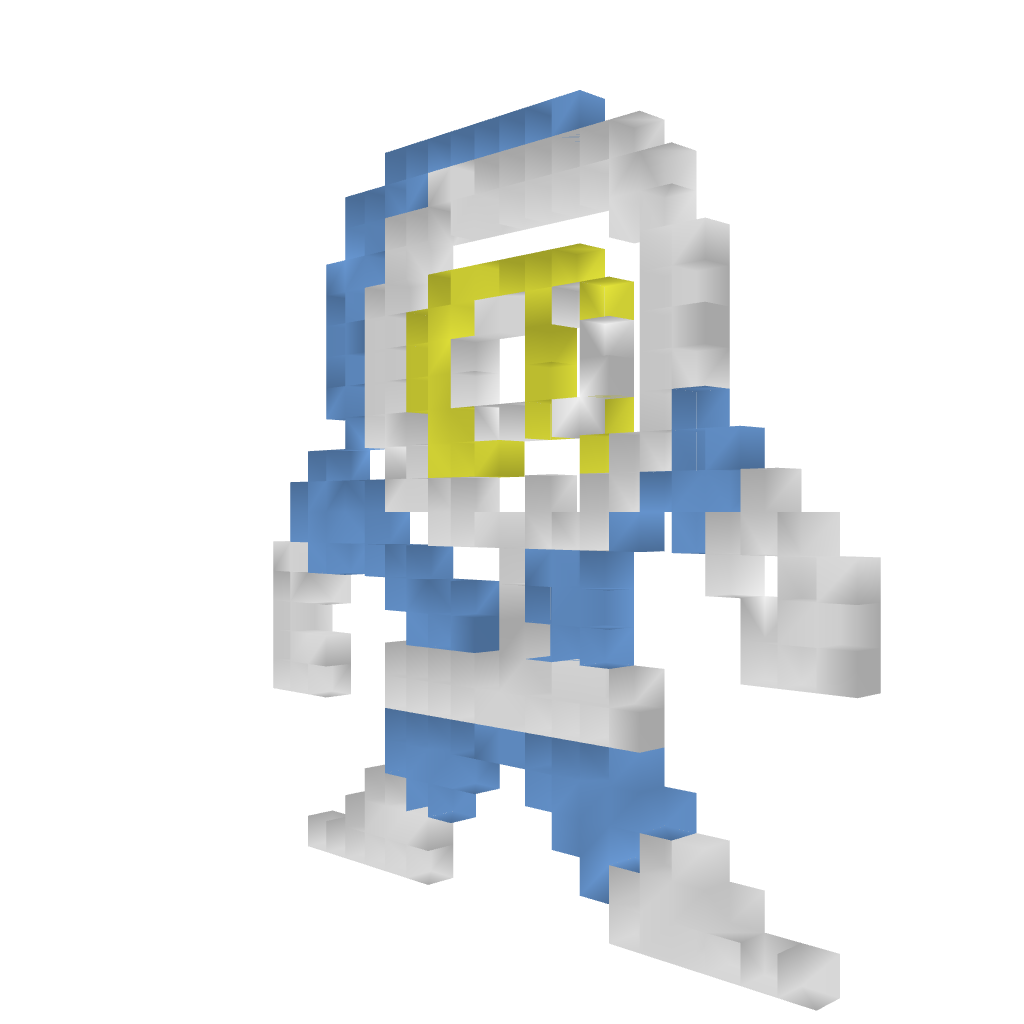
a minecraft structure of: Iceman (ErnieCIII) bad low quality